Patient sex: M
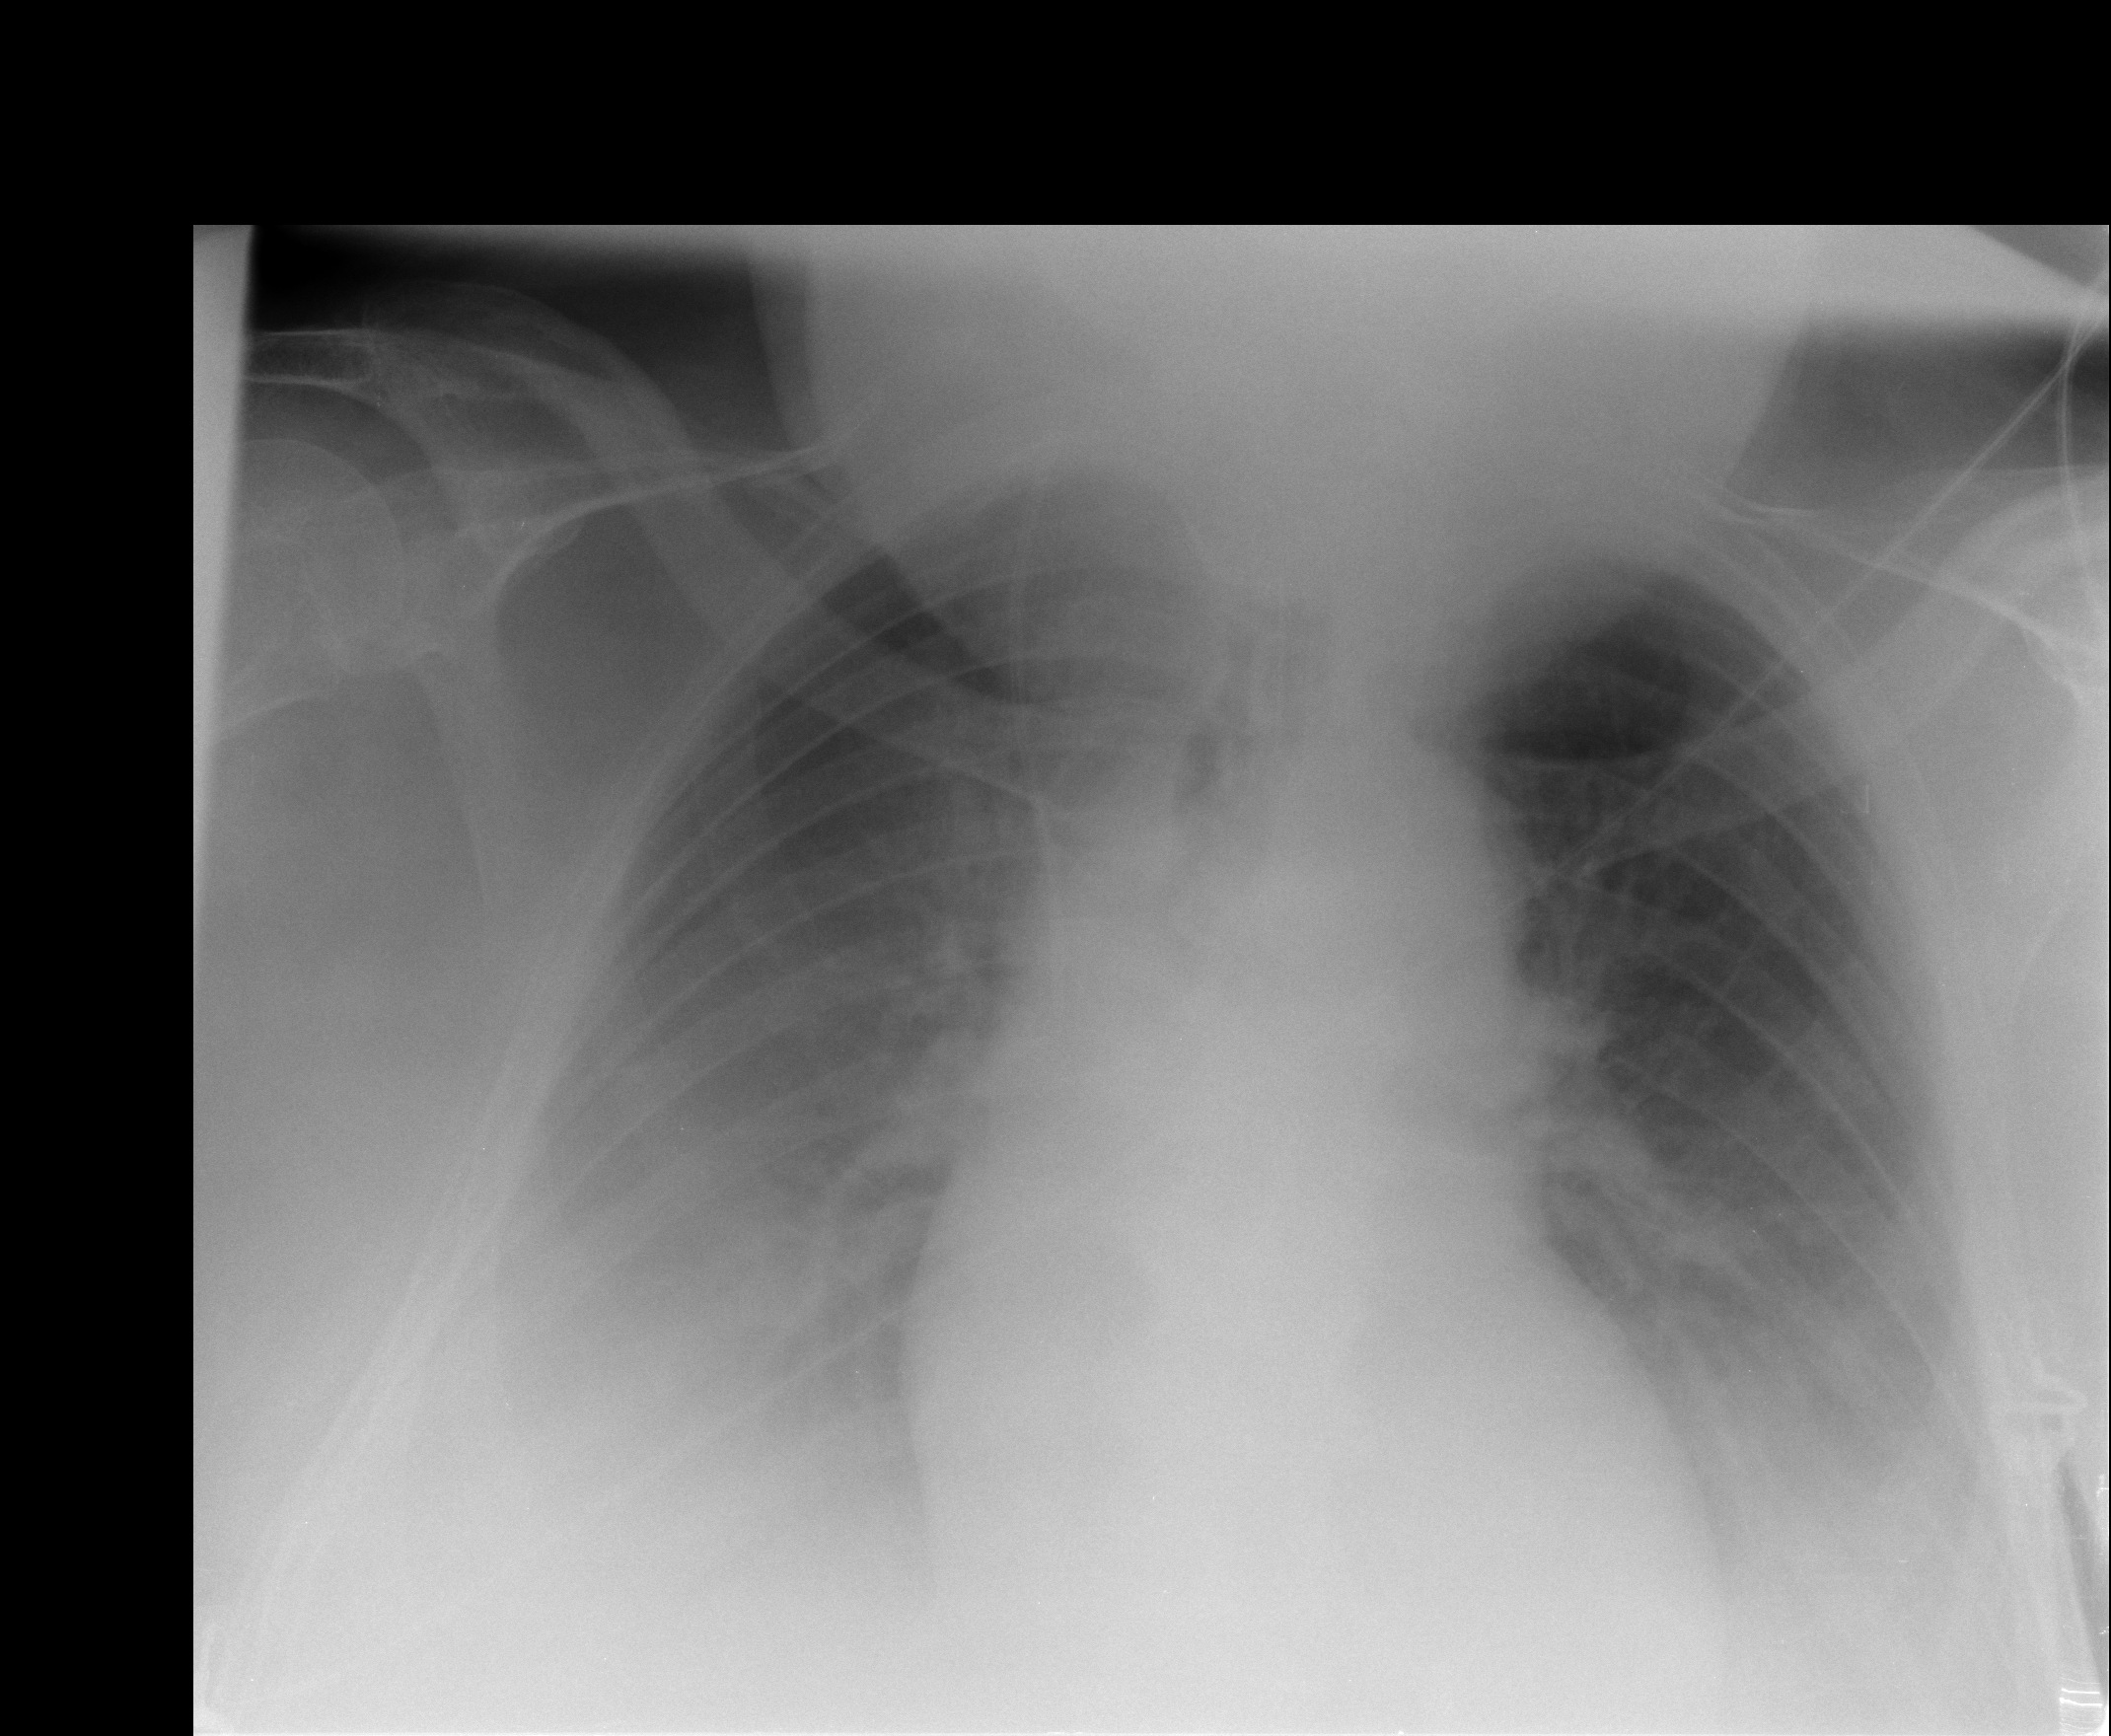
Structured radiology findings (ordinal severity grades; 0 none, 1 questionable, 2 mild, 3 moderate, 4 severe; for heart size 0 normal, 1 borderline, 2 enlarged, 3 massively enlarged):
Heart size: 0
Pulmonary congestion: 2
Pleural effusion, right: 2
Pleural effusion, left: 2
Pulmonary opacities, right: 0
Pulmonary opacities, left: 0
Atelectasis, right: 2
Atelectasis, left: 2